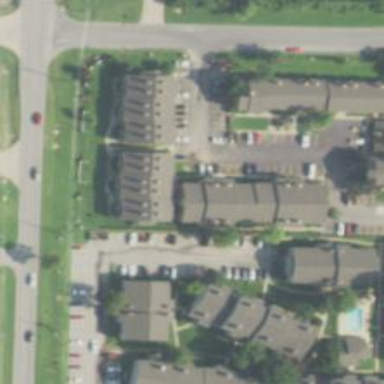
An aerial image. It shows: Living street.